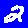
Digit: 2